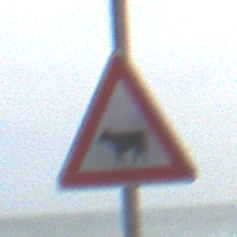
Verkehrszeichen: ViehtriebRechts
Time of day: Midday
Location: Outdoor (Nature)
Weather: PartlyCloudy
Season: NotSpecified
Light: Natural